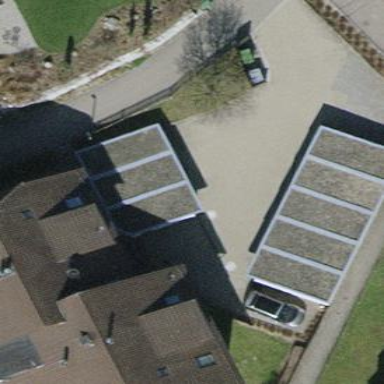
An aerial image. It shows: Group of garages.